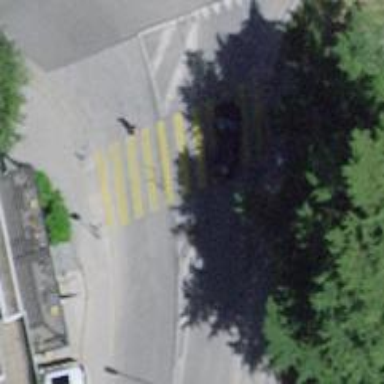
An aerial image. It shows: Marked footway crossing with center island.